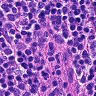
Metastatic tissue present: no